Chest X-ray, PA view. Patient: 62 years old, sex M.
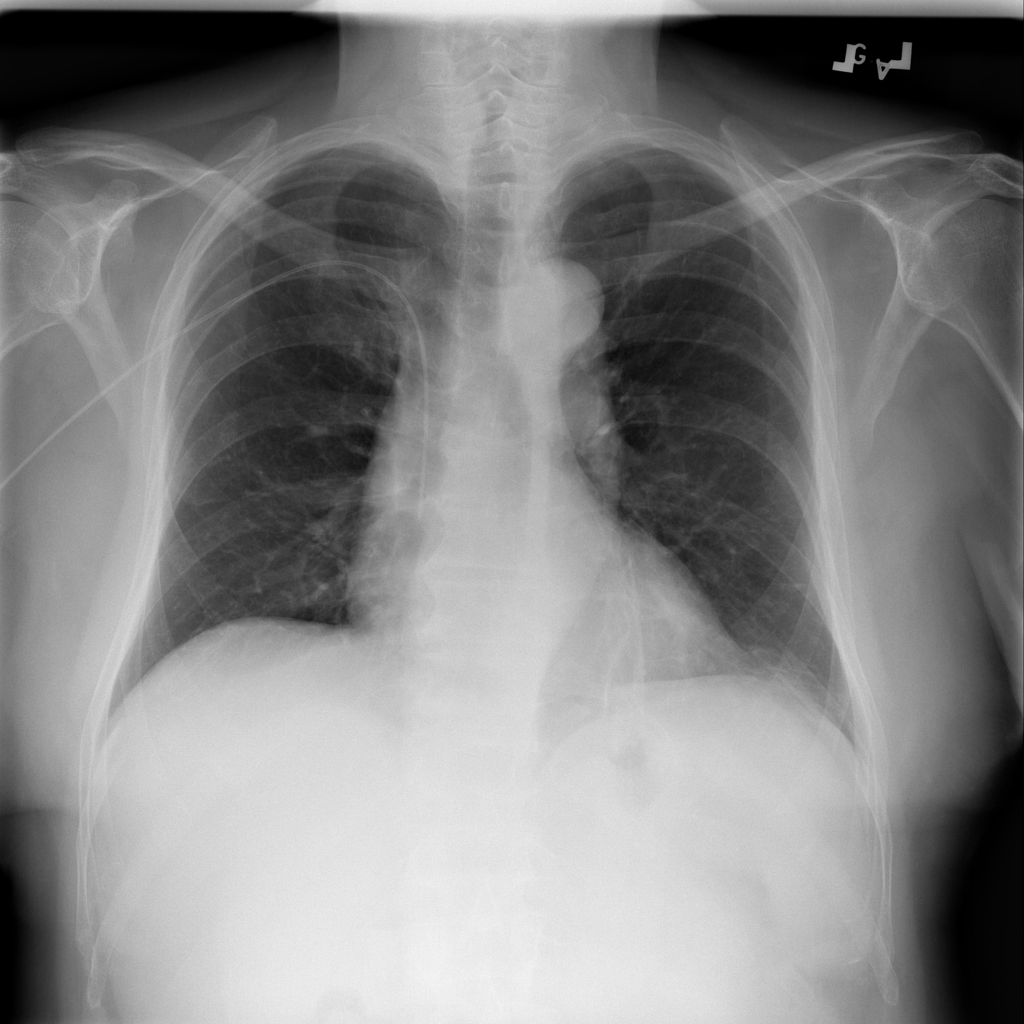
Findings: No Finding